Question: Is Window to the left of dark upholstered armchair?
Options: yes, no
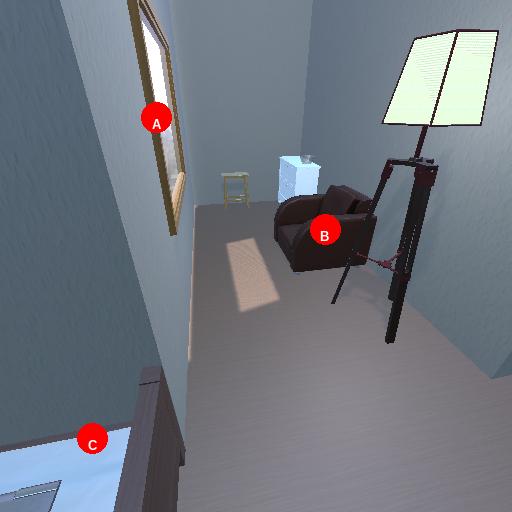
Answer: yes